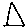
Label: triangle